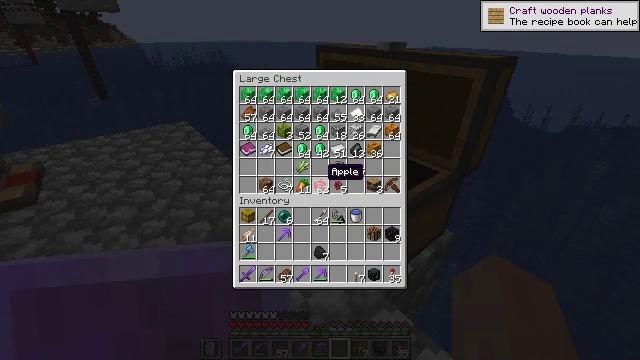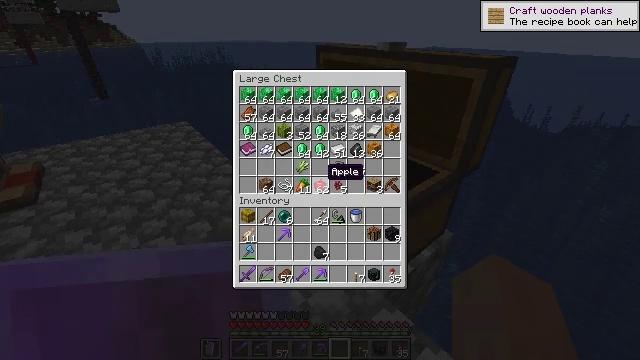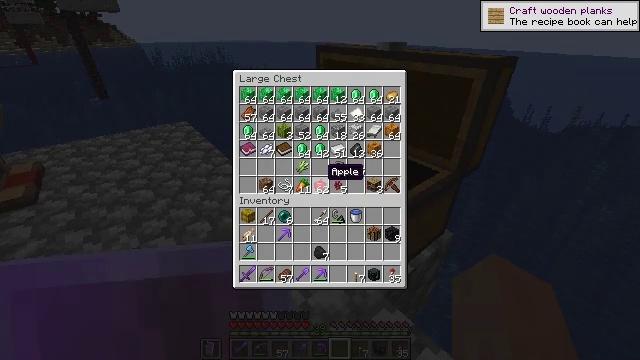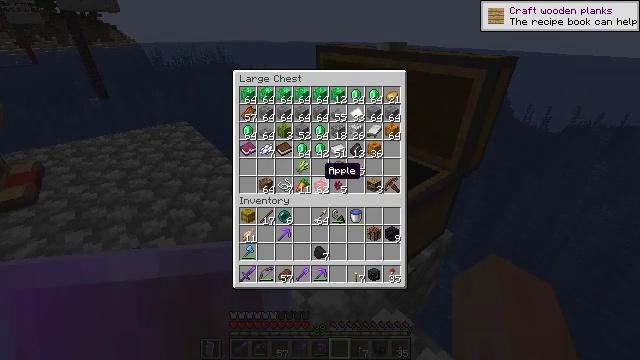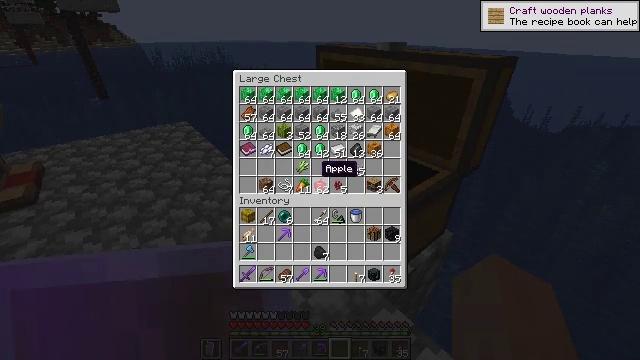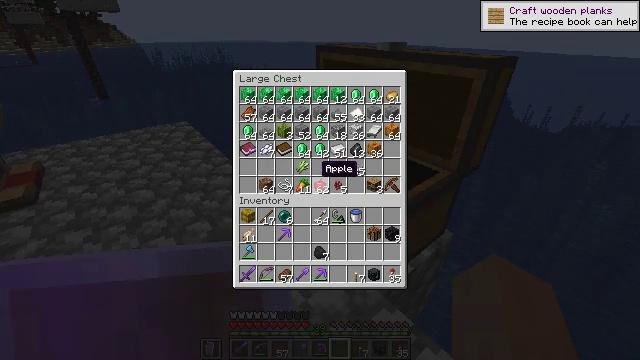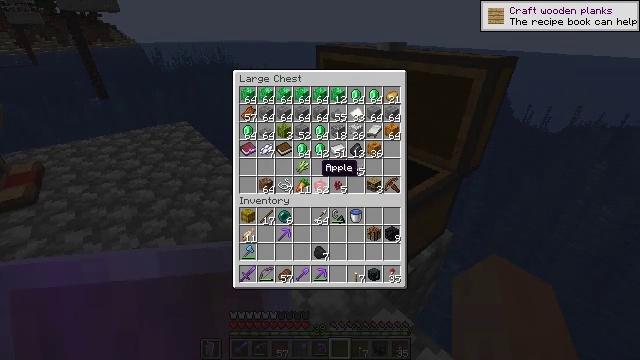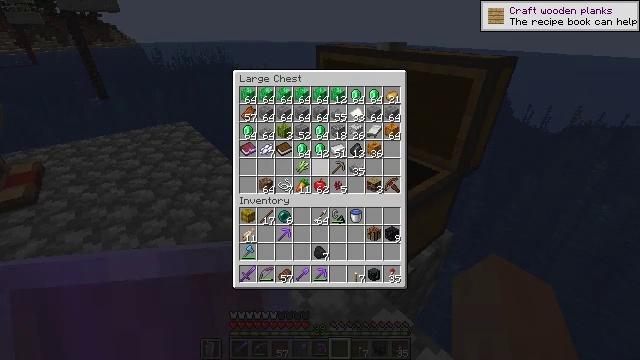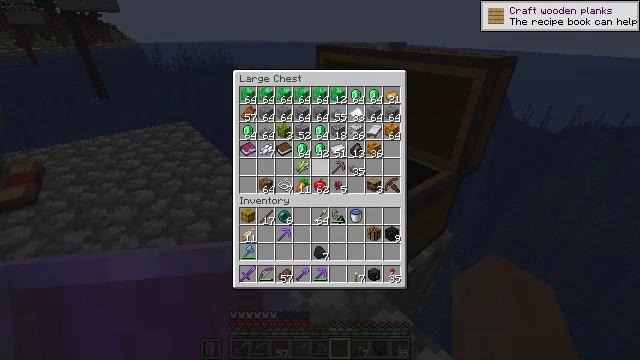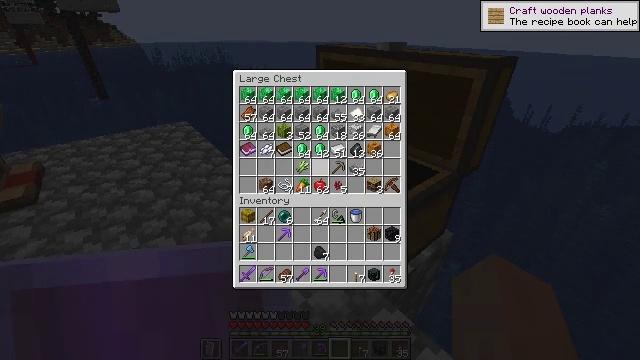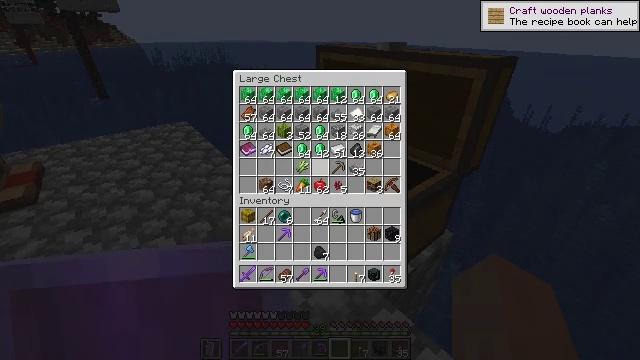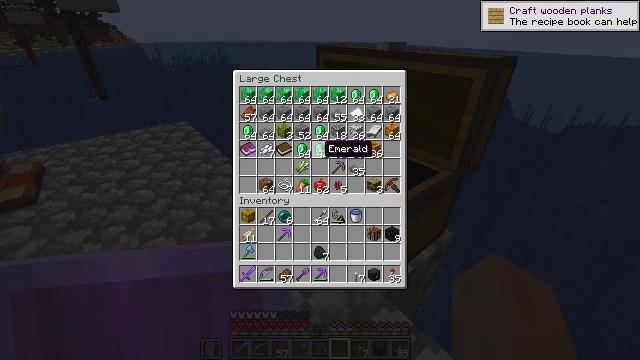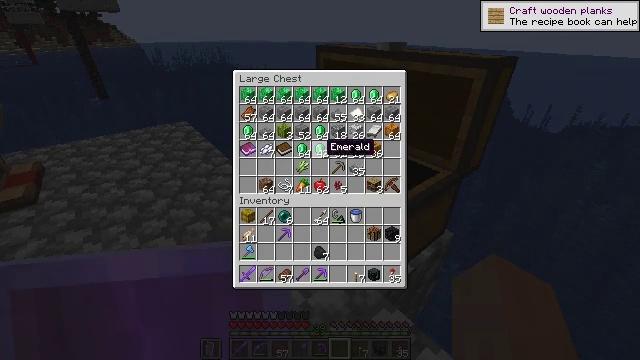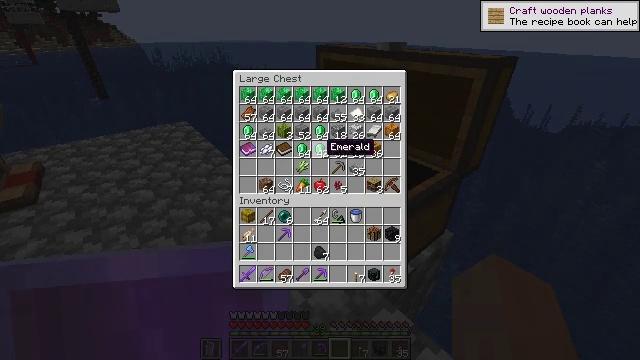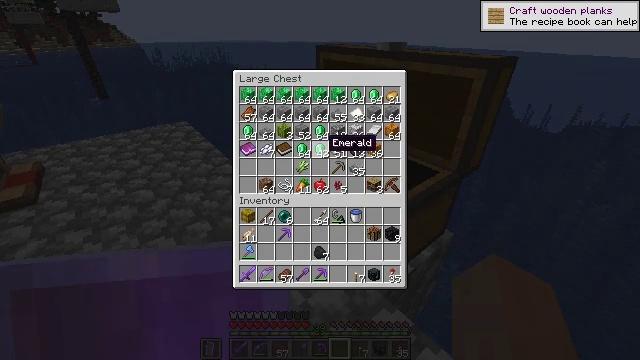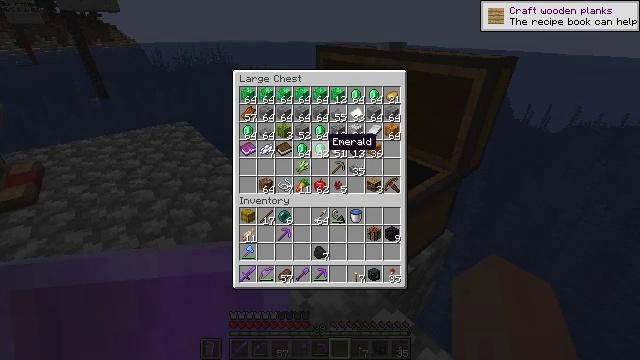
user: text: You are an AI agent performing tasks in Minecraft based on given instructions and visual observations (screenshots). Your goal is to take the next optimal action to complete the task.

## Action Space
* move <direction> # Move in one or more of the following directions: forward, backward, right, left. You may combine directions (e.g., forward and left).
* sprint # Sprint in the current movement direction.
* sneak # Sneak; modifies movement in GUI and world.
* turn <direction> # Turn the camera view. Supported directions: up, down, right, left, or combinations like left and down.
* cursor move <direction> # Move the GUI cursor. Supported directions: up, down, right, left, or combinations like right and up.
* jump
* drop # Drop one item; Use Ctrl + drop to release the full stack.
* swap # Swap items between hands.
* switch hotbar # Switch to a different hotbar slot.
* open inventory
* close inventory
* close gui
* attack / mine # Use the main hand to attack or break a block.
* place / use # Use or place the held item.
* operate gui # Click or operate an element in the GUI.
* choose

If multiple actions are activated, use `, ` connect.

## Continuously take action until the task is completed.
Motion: motion action
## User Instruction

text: Interact with a furnace to make glass.
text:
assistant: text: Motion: no_op
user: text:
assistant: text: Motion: no_op
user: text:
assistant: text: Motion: no_op
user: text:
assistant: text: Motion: no_op
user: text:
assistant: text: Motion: no_op
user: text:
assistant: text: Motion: no_op
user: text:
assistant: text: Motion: turn up
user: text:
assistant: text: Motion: no_op
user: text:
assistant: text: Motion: no_op
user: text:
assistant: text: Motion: no_op
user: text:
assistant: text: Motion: no_op
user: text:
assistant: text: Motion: no_op
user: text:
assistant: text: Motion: no_op
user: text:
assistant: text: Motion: no_op
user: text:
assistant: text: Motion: no_op
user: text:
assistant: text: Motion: no_op
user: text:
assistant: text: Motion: sneak
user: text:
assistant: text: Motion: sneak
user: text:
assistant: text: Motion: sneak
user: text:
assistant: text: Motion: sneak
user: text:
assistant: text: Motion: sneak
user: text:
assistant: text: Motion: sneak
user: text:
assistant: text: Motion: sneak
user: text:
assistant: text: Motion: sneak
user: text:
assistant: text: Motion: sneak
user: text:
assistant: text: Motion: sneak
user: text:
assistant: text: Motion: sneak
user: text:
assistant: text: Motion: sneak
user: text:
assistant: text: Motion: sneak
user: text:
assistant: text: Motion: sneak